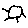
Label: sun